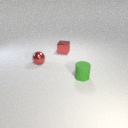
small red metal sphere to the left of small green rubber cylinder